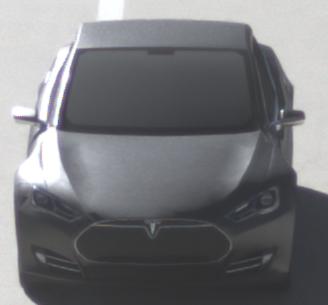
Make: Tesla
Model: Model S 60
Detailed model: Model S
Model produced from: 2013/10
Model produced until: 2014/10
Doors: 5
Color: gray
Road condition: dry road
Daytime: morning or afternoon
Contrast: high contrast